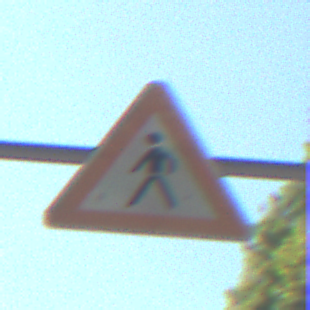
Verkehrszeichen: FussgaengerRechts
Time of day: Midday
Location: Outdoor (RoadRail)
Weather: Clear
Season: NotSpecified
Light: Natural